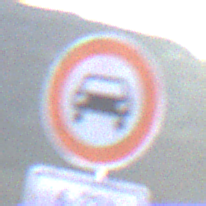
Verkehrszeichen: VerbotKraftwagen
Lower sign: ZeitangabenMitBeschraenkungAufWochentage4
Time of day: SunriseSunset
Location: Outdoor (Nature)
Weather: Clear
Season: NotSpecified
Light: Natural